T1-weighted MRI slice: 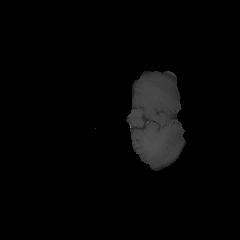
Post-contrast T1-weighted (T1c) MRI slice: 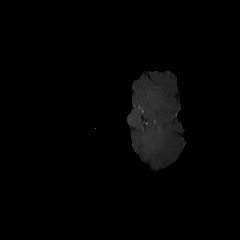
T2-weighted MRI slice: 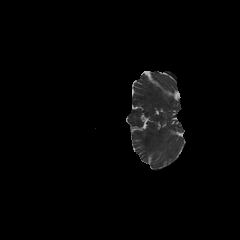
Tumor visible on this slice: no